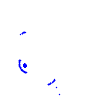
Particle: proton